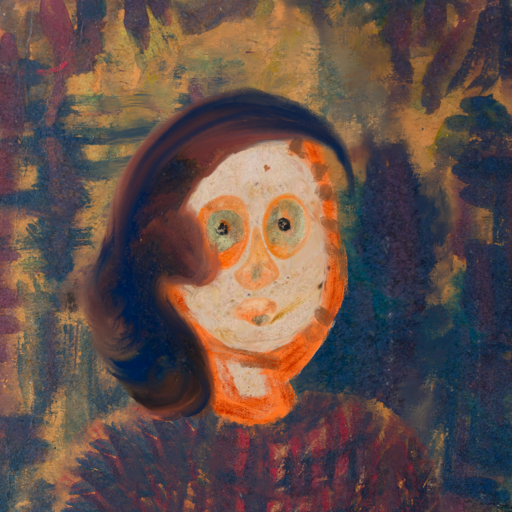
Background: InTheSun, Head And Neck Front: Rupkatha, Face Front: Childish, Bust: In_The_Sun, Hair Front: Mother_And_Son_Son, Head Accessory: Blank, Second Necklace: Blank, Necklace: Blank, Baby: Blank